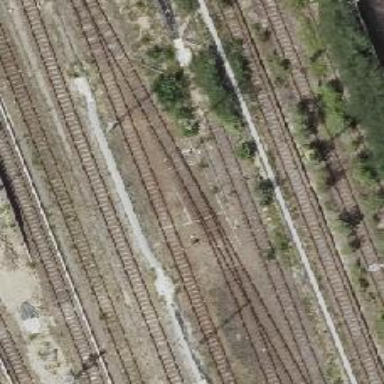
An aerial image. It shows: Railway switch.